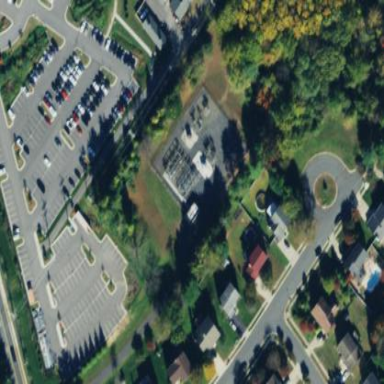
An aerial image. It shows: Power substation enclosed by fence.